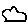
Label: cloud